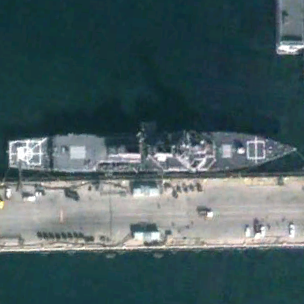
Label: destroyer